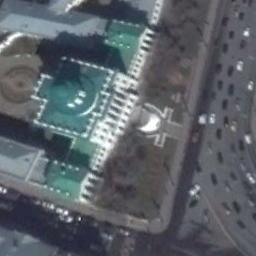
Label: church